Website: lowes
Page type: newsletter-management
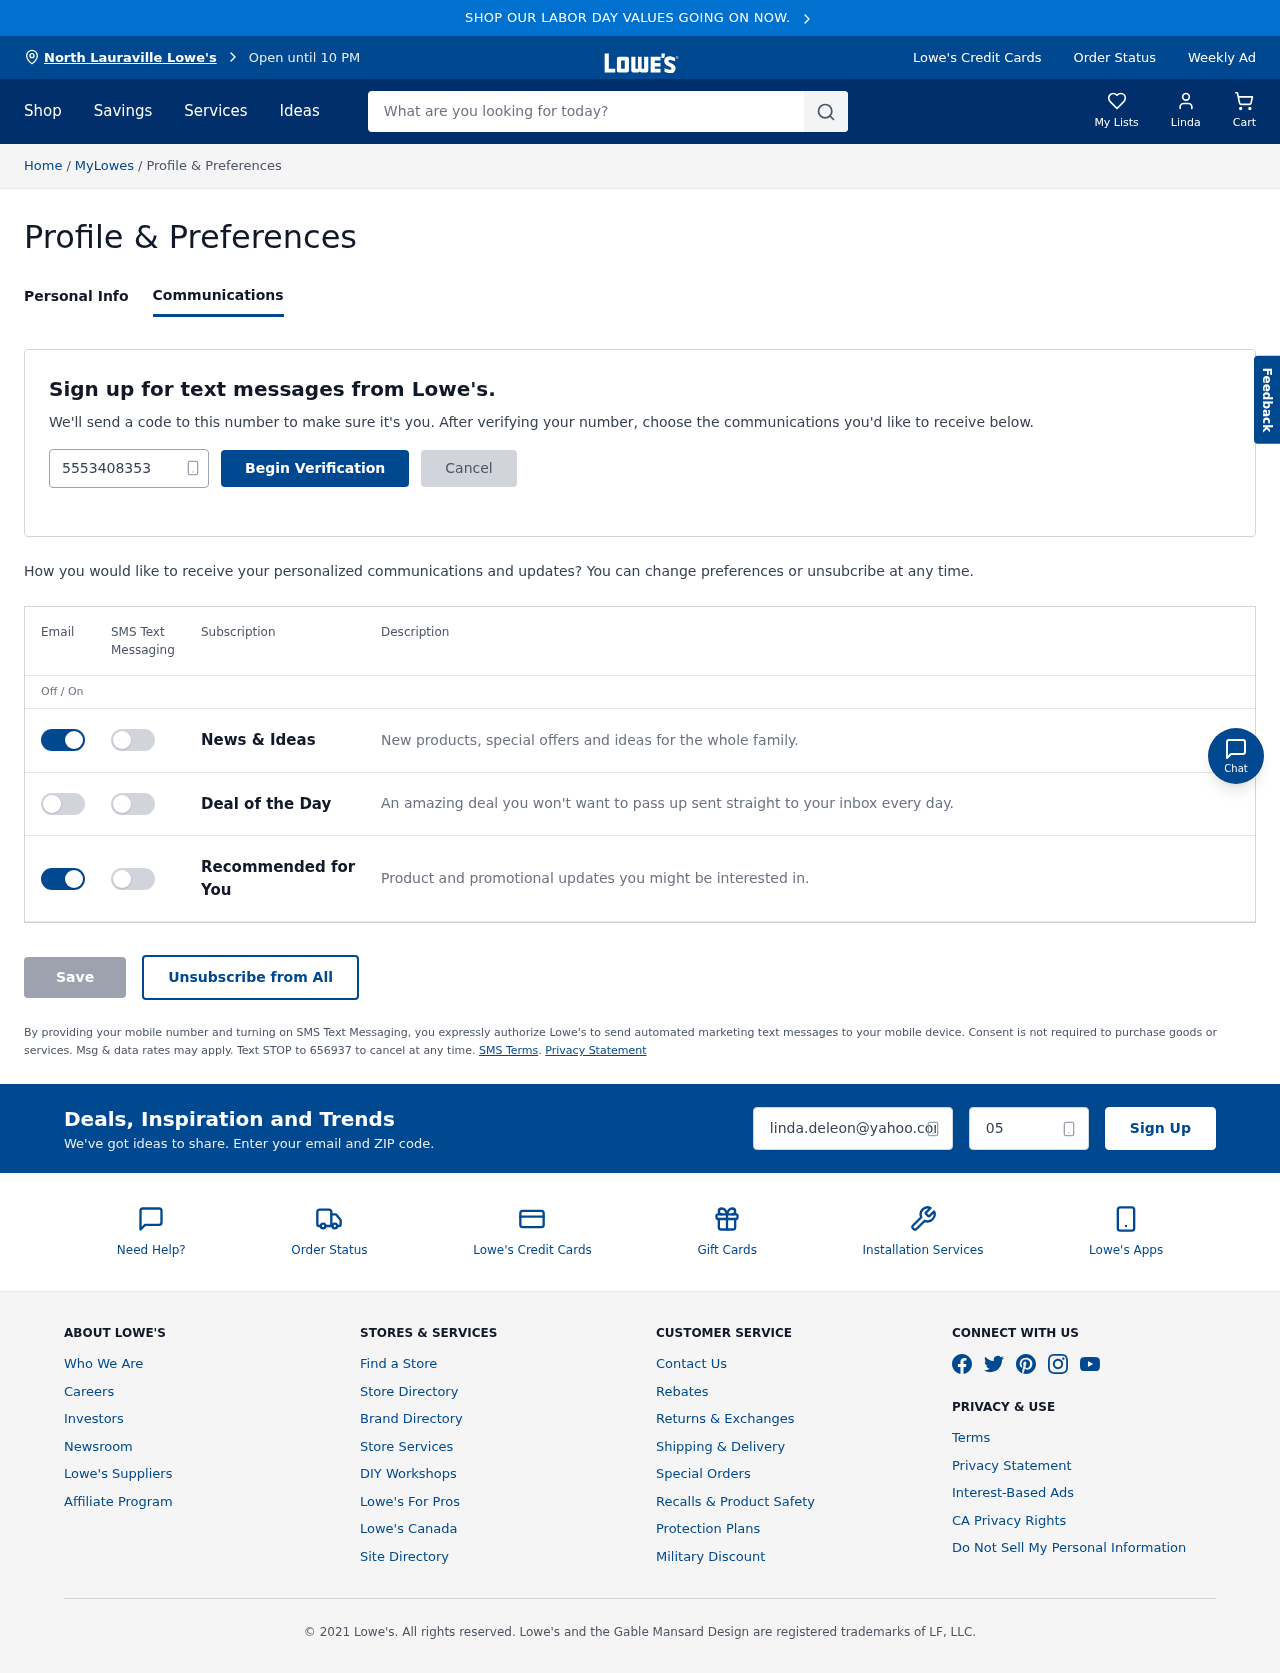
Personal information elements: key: PII_CITY
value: North Lauraville Lowe's
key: PII_EMAIL
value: linda.deleon@yahoo.com
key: PII_FIRSTNAME
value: Linda
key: PII_PHONE
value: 5553408353
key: PII_POSTCODE
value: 05728
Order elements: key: ORDER_NUM_ITEMS
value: Cart
Search elements: key: HEADER_SEARCH
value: What are you looking for today?